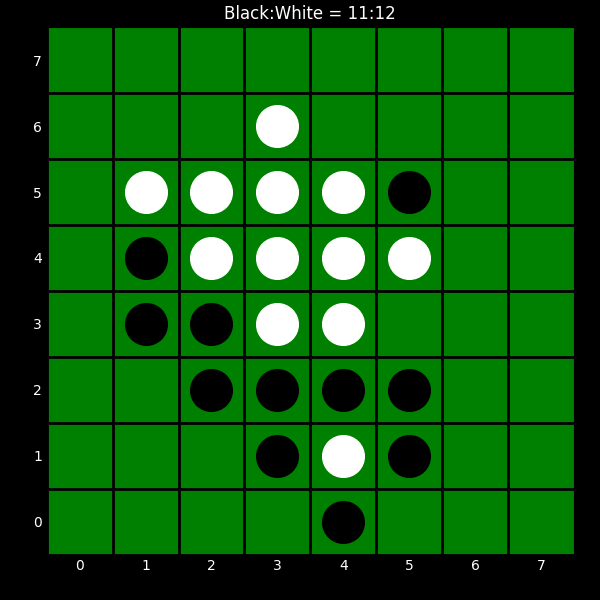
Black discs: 11
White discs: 12